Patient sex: F
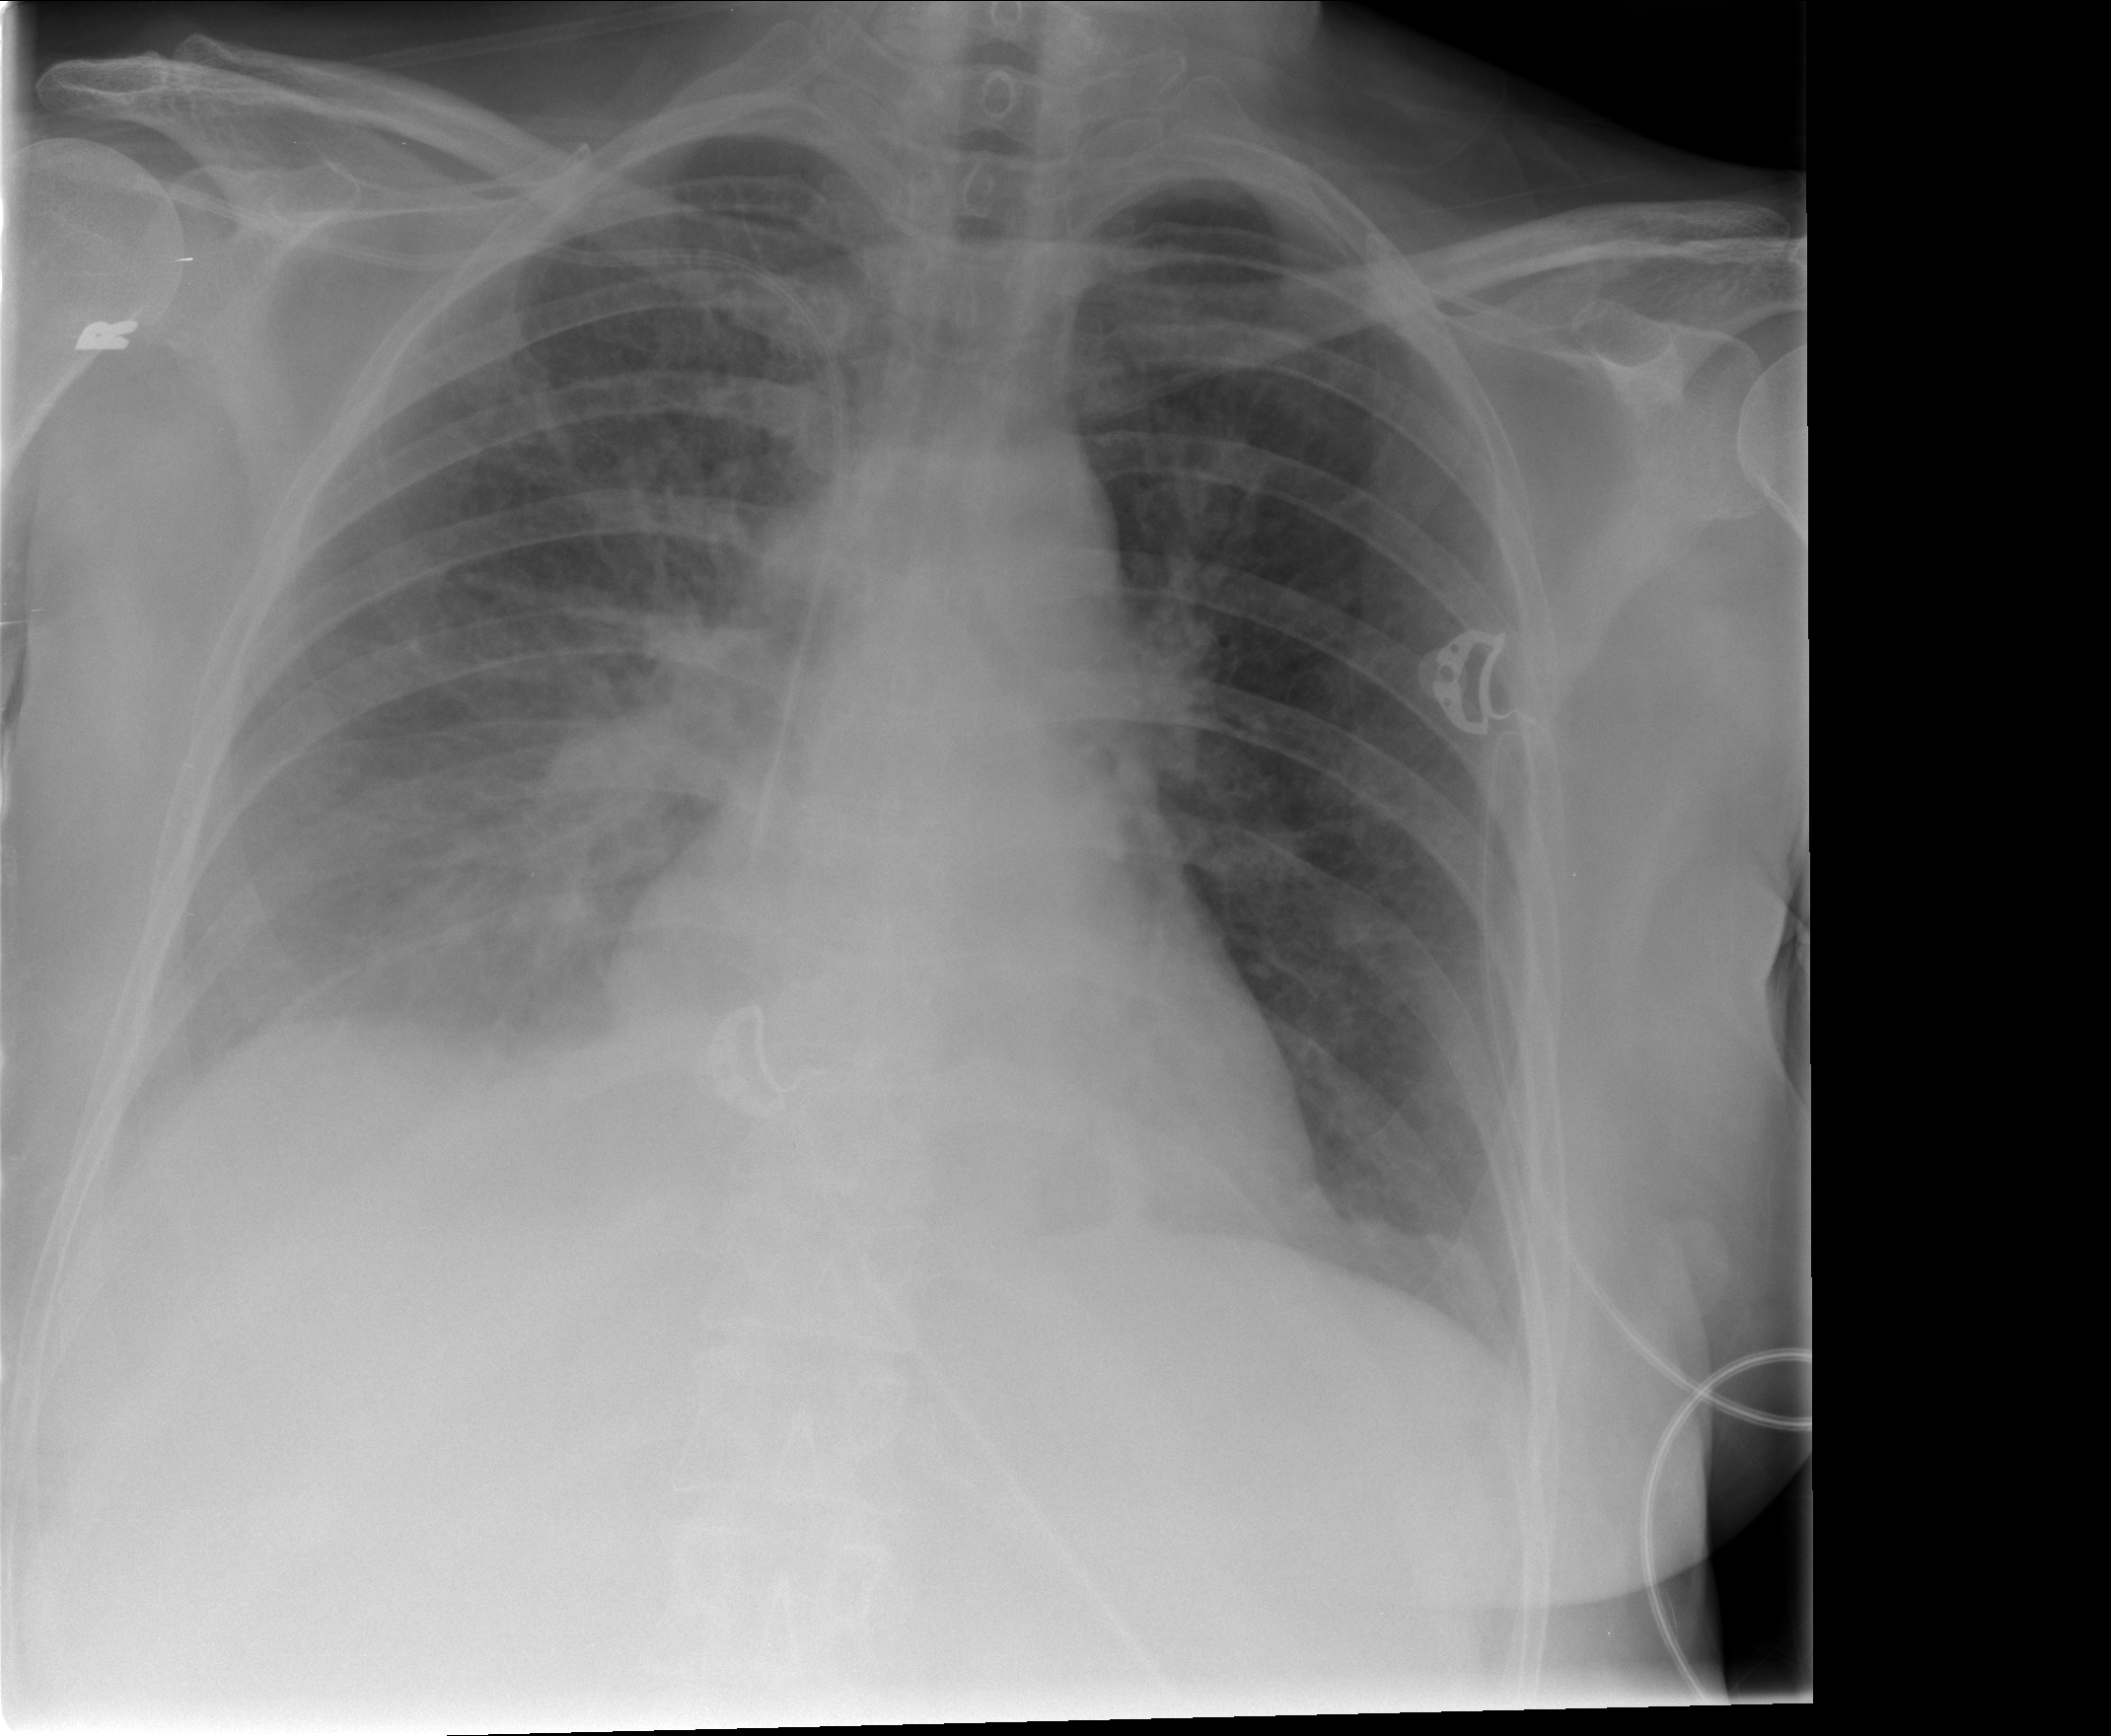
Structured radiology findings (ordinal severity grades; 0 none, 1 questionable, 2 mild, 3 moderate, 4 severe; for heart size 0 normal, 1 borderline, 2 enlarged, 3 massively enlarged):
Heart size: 0
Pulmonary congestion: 0
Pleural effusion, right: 2
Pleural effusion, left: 0
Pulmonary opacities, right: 2
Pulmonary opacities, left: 0
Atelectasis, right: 0
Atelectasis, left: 0